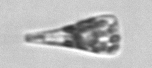
Label: Licmophora